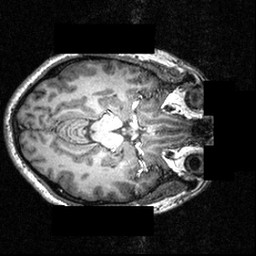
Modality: T1w
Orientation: axial
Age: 27
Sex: male
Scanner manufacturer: siemens
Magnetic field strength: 3.951 T
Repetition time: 1.5 s
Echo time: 0.00335 s